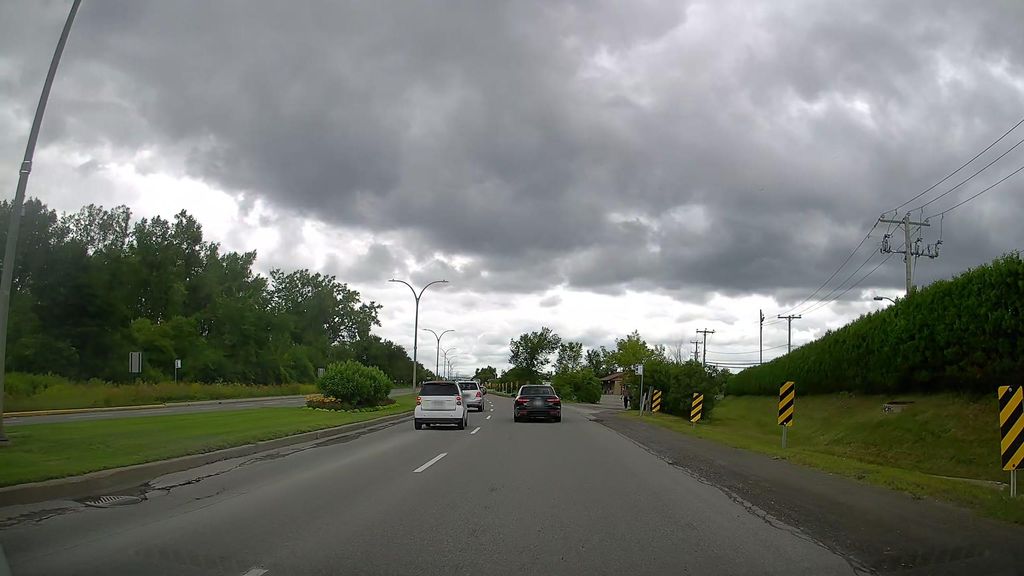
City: montreal